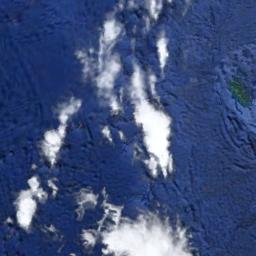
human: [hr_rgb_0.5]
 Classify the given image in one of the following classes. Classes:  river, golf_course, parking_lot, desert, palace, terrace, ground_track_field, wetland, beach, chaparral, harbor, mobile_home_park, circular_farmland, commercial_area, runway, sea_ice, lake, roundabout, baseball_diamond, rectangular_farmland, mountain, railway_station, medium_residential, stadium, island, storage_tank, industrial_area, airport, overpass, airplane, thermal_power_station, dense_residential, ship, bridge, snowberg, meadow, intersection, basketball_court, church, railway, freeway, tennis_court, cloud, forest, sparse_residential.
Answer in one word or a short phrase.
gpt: cloud